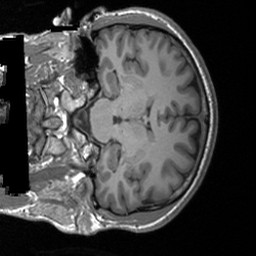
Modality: T1w
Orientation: coronal
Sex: male
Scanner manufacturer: siemens
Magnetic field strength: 3 T
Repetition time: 1.9 s
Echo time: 0.00226 s